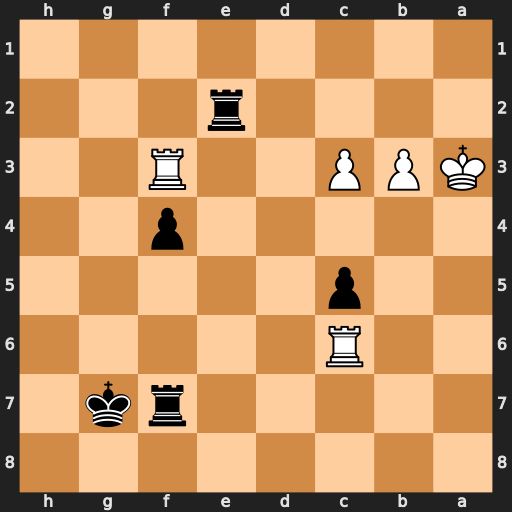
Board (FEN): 8/5rk1/2R5/2p5/5p2/KPP2R2/4r3/8
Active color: b
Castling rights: -
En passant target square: -
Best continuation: Ra7+ Ra6 Rxa6#